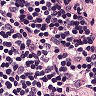
Metastatic tissue present: no